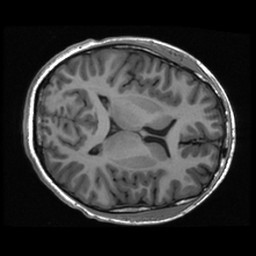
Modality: T1w
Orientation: axial
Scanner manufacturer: ge
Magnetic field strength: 3 T
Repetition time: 0.00614 s
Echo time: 0.002004 s